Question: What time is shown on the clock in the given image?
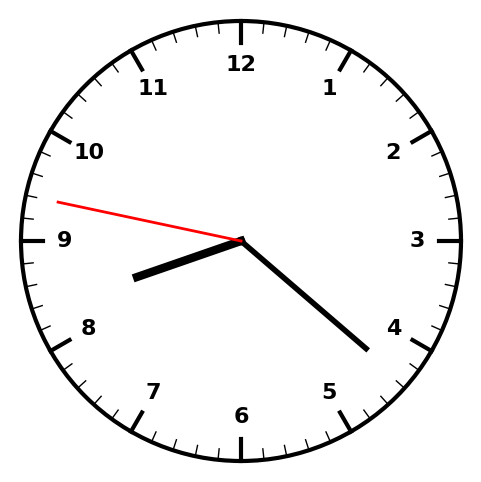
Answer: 08:21:47